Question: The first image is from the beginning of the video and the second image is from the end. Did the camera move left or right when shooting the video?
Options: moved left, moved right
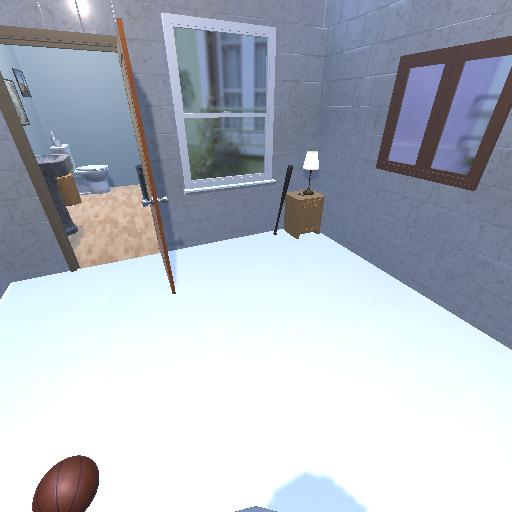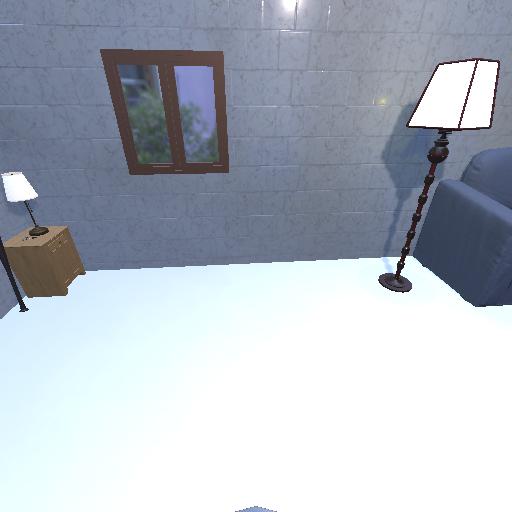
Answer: moved left